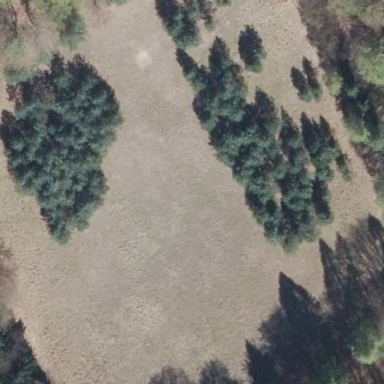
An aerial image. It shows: Beautiful meadow.